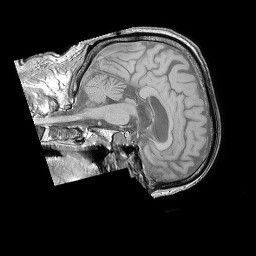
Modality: T1w
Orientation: sagittal
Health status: ill
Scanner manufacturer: philips
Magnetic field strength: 3 T
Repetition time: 0.3787 s
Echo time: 0.002908 s